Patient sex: M
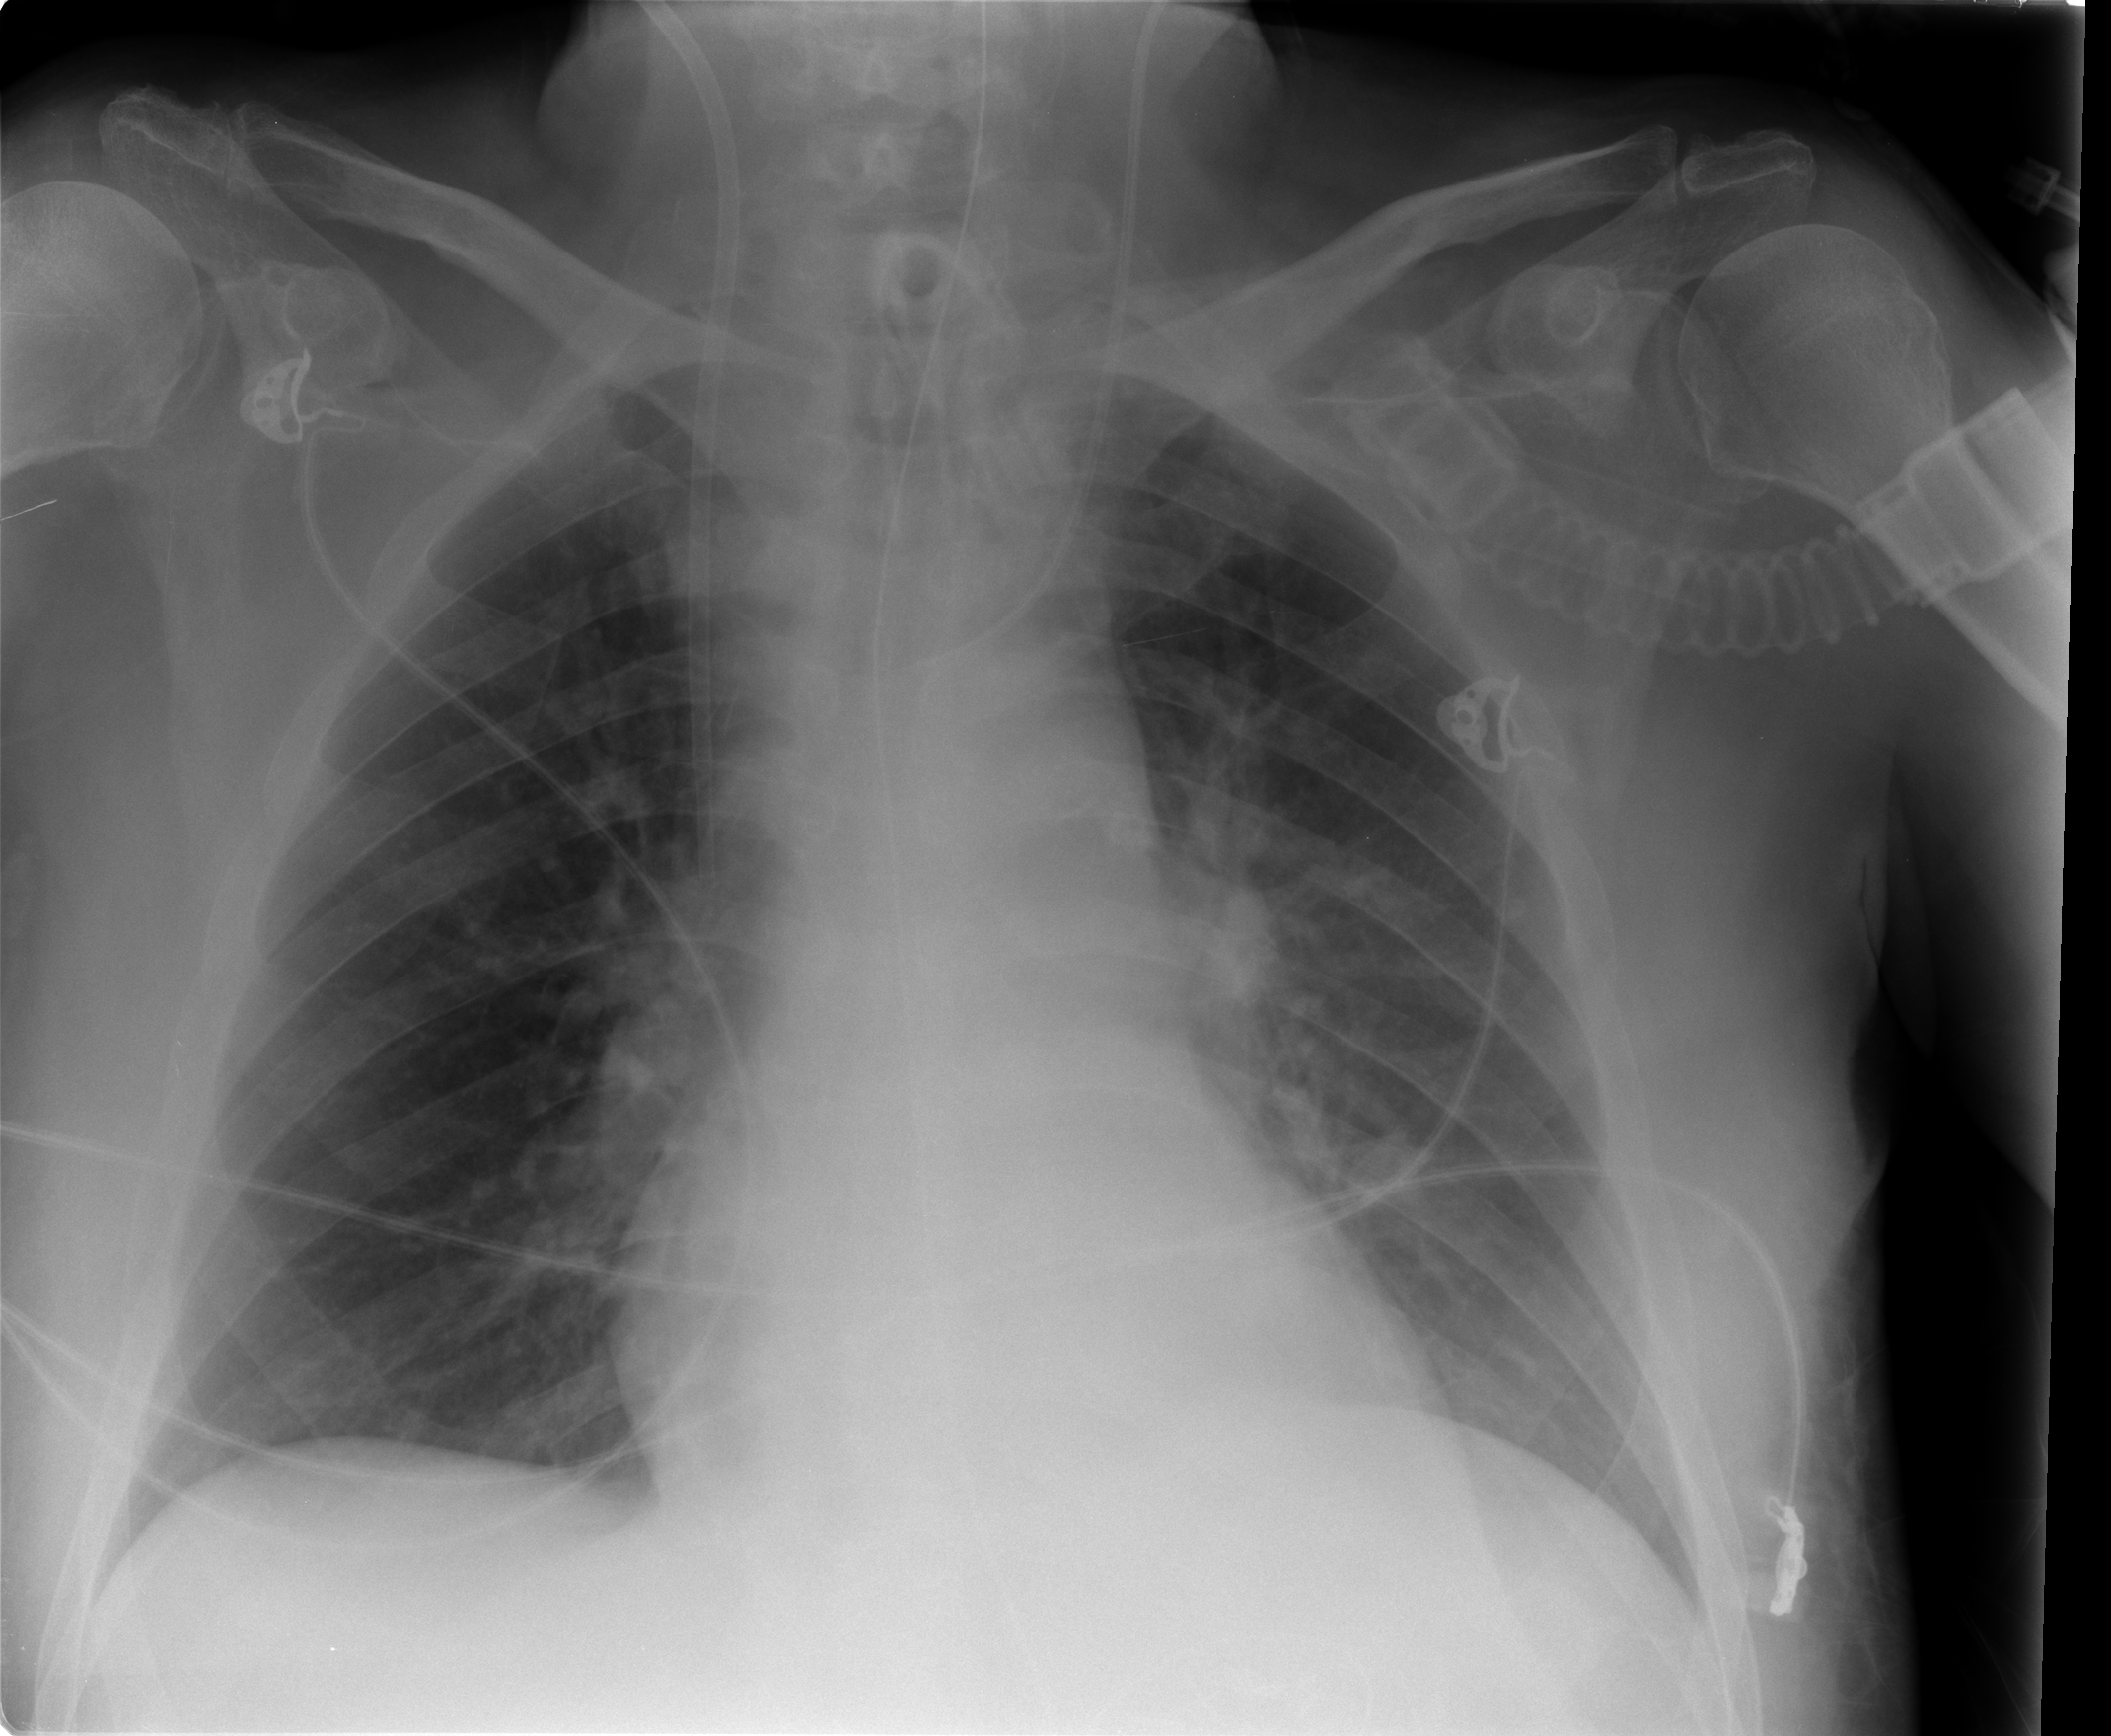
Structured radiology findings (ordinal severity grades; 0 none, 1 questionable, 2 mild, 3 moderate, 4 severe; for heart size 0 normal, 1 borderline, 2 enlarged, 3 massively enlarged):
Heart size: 0
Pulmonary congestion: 1
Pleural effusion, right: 0
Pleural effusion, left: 0
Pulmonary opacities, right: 0
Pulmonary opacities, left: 0
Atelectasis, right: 1
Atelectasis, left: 1